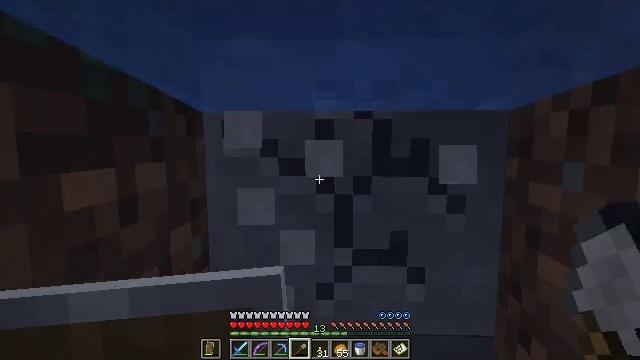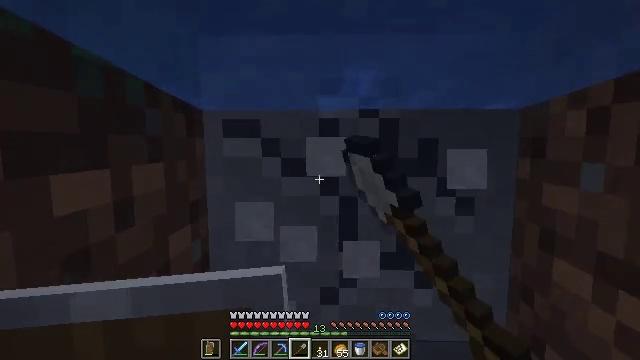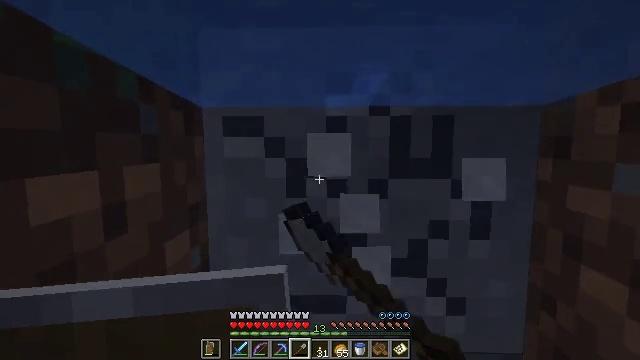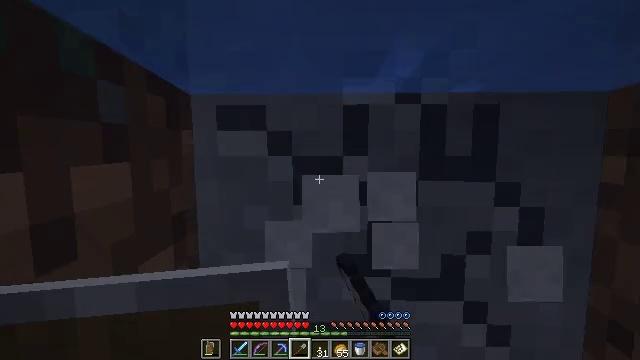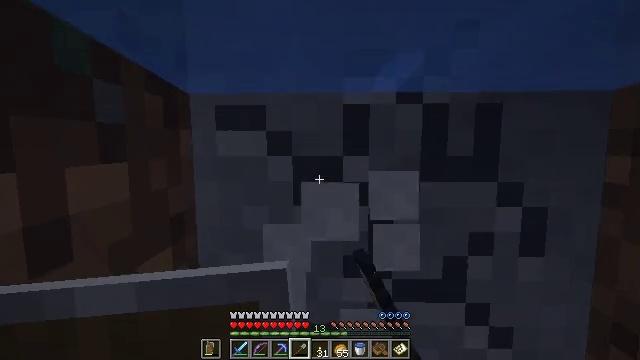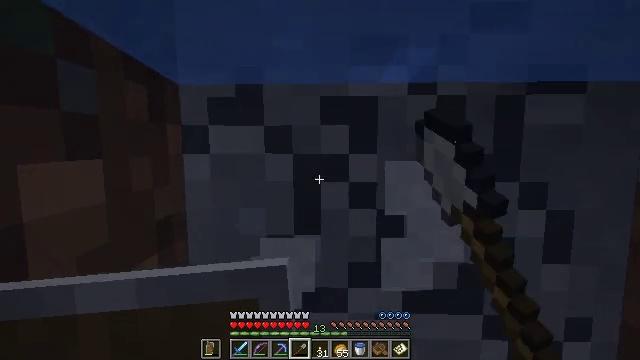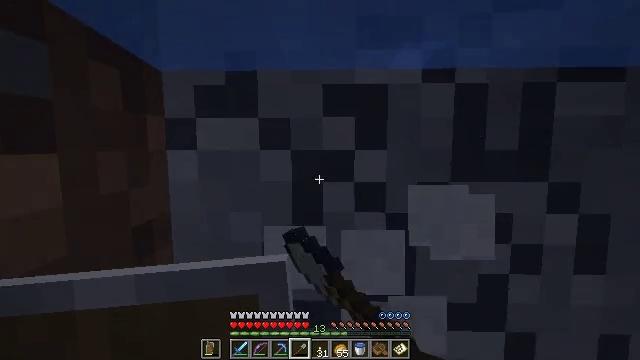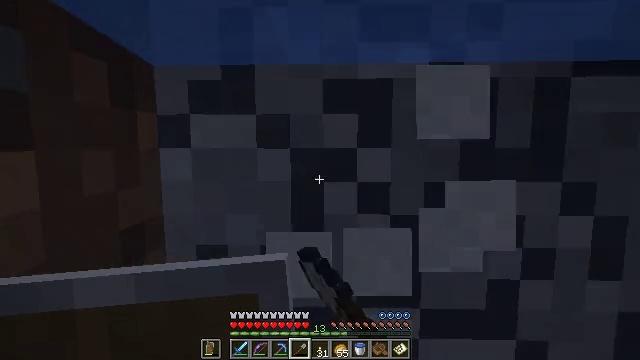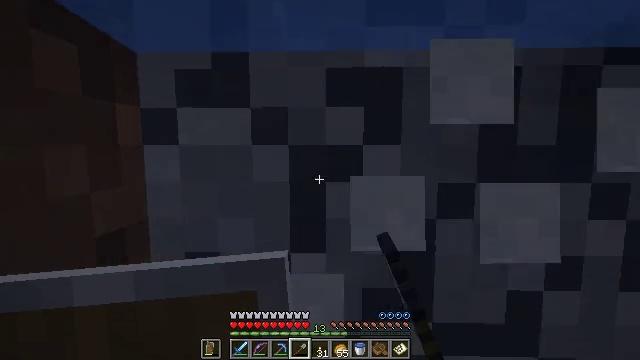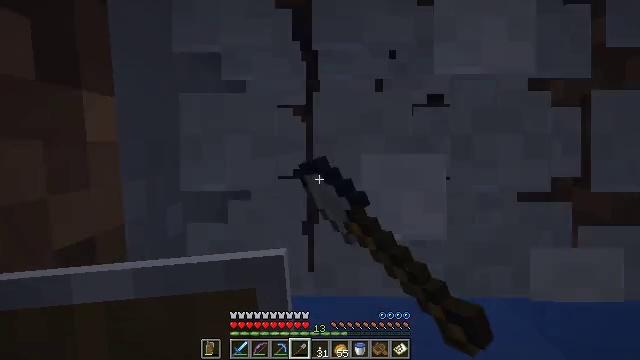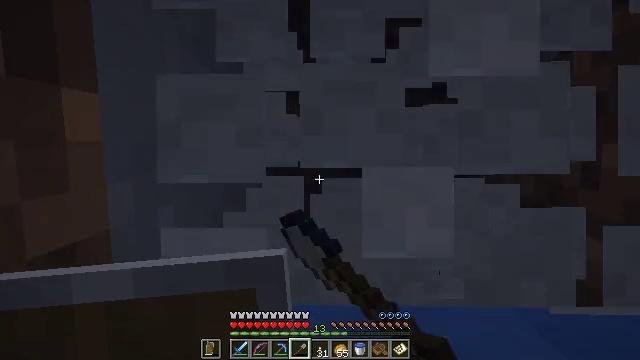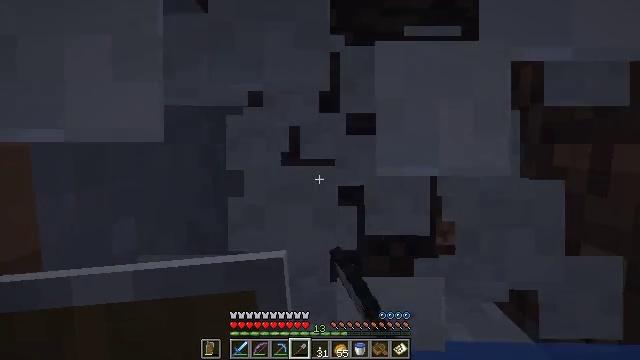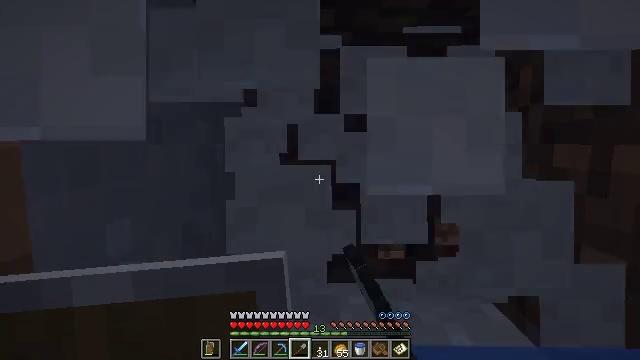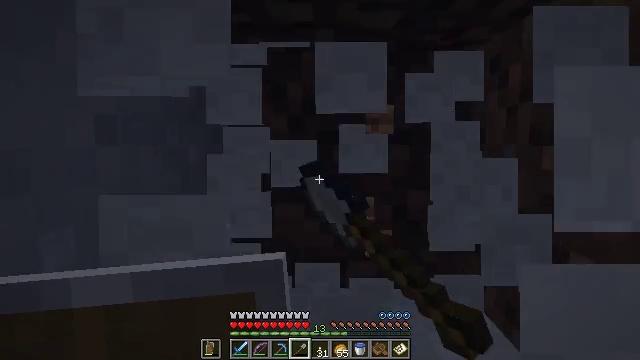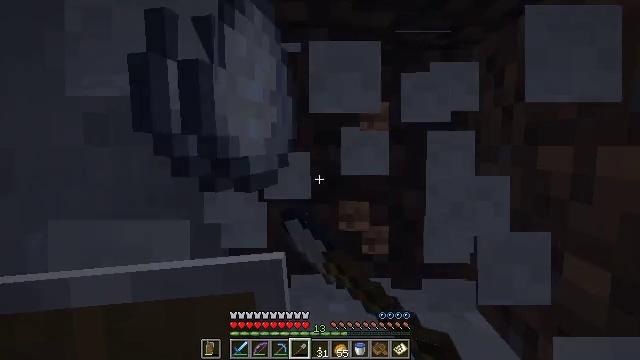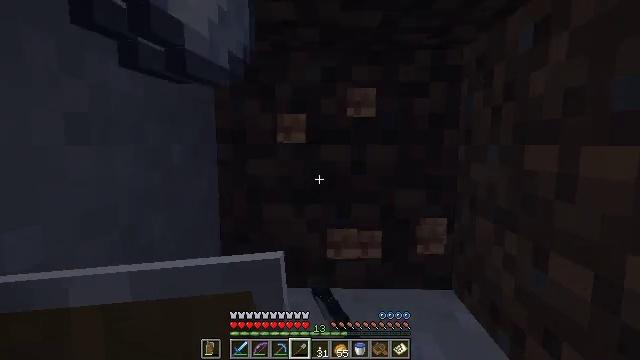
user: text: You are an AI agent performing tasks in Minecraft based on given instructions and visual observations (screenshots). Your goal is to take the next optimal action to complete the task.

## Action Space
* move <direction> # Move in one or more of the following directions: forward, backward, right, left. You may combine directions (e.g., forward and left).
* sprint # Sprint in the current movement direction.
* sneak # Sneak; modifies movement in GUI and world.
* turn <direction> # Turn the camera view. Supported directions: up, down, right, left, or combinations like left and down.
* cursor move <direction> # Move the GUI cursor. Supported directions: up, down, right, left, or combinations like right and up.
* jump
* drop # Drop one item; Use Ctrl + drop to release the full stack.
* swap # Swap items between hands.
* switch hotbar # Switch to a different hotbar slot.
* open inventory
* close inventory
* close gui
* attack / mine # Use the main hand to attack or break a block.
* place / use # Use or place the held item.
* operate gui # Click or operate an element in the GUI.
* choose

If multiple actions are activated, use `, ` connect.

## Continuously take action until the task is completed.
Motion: motion action
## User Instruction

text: Break the clay block to collect it.
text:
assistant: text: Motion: move forward, attack / mine
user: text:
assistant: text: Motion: move forward, attack / mine
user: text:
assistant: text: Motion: attack / mine
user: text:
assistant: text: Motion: attack / mine
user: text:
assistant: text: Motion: attack / mine
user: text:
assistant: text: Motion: attack / mine
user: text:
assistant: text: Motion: attack / mine
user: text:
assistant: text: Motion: attack / mine
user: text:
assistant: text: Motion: attack / mine
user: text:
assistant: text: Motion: move right, attack / mine
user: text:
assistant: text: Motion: move right, attack / mine
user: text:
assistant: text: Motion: move right, attack / mine
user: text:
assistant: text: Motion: attack / mine
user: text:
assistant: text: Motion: attack / mine
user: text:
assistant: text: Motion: attack / mine
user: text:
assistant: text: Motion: attack / mine
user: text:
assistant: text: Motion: attack / mine
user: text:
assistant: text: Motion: no_op
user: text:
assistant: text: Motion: turn left and down
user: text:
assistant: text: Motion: turn left and down
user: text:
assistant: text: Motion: turn left and down
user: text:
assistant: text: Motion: no_op
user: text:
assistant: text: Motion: no_op
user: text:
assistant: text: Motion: no_op
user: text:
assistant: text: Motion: no_op
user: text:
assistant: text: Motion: no_op
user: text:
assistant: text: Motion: no_op
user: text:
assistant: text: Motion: no_op
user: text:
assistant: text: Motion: no_op
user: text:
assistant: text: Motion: turn left